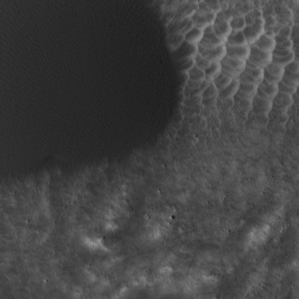
Label: non_frost